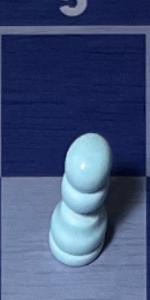
Label: Pawn_White